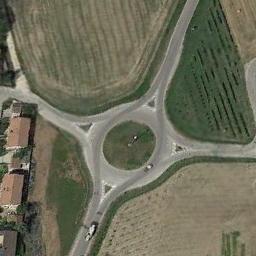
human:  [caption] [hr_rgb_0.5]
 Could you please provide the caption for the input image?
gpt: The roundabout is on the grass next to the farmland and houses .

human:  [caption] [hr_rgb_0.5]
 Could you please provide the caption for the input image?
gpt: The roundabout with four exits and entrances is in the farmland and some houses are next to the roundabout .

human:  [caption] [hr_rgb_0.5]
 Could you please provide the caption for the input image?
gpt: There are several buildings of different shapes and sizes beside the roundabout .

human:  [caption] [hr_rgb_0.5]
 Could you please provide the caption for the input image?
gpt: There are several vehicles on the road at the roundabout, Several buildings and a large area of ​​farmland around the roundabout .

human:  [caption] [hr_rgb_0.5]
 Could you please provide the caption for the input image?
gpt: There are some farmlands around the roundabout .